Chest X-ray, AP view. Patient: 47 years old, sex M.
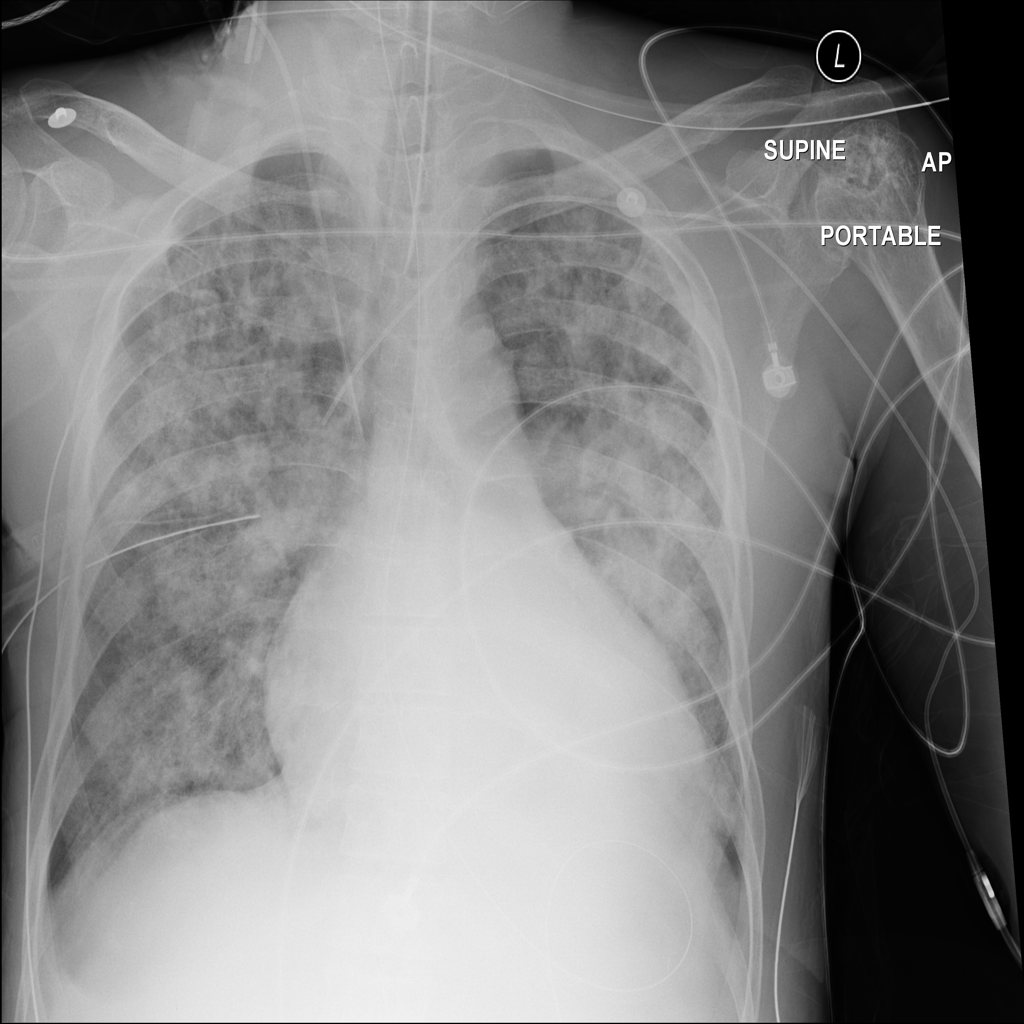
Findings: Pneumothorax